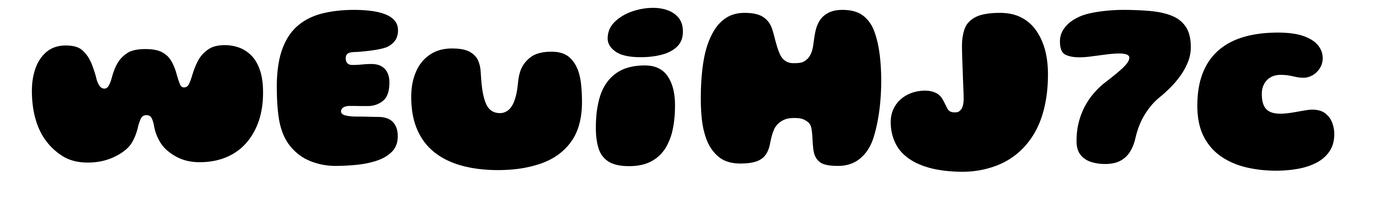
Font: Gluten_Black